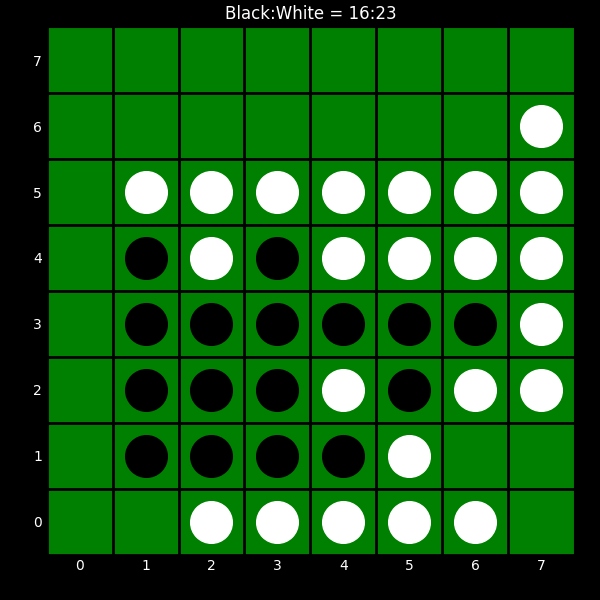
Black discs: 16
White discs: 23